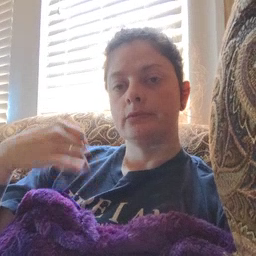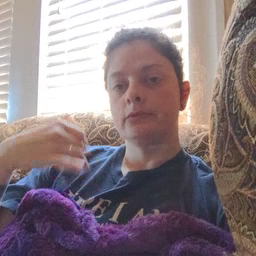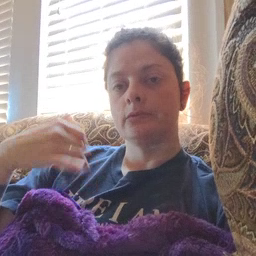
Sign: zebra